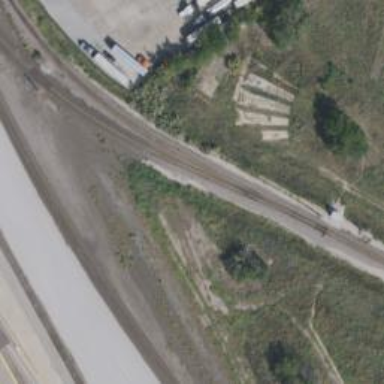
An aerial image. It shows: Abandoned railway.